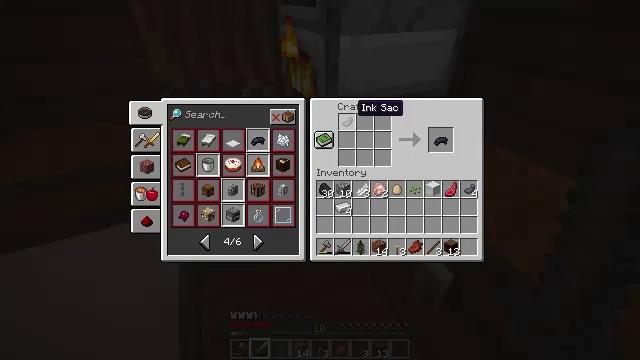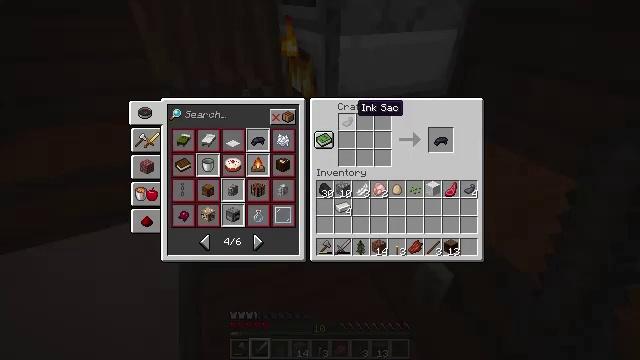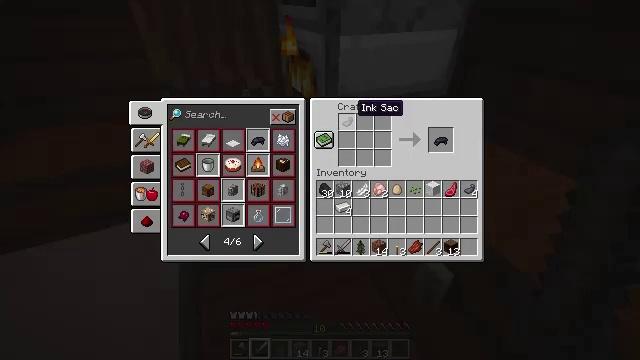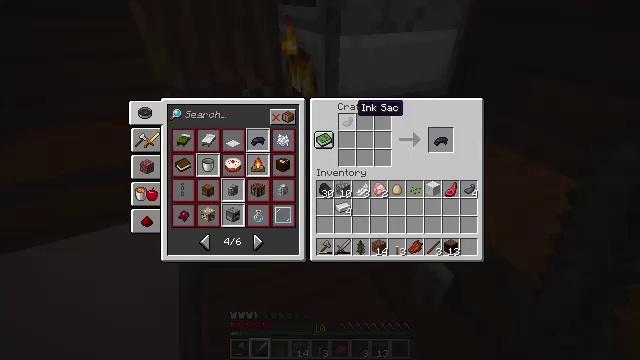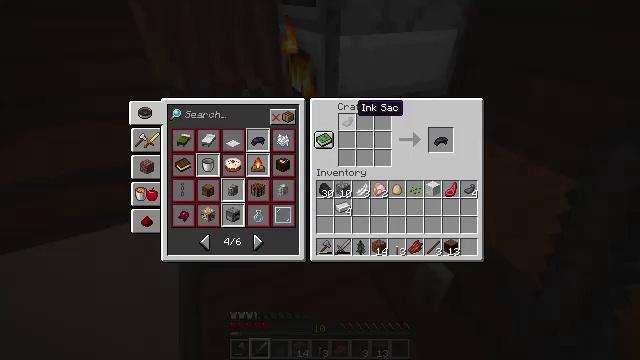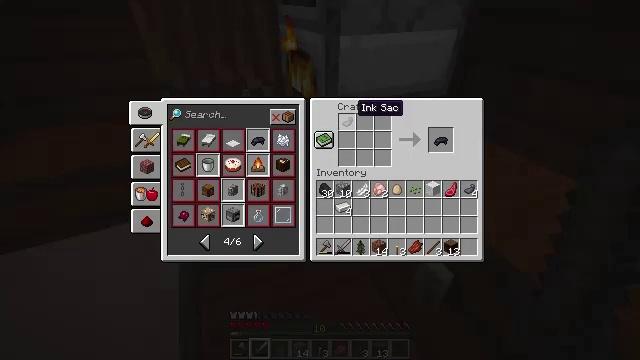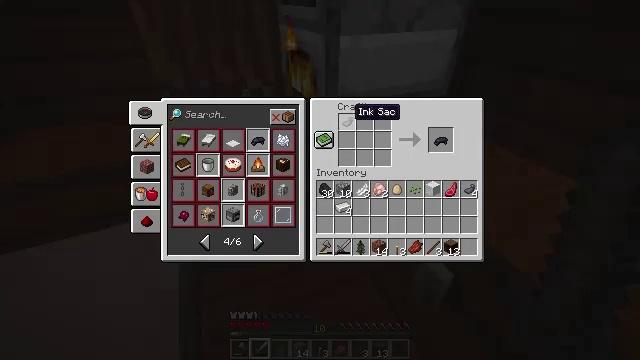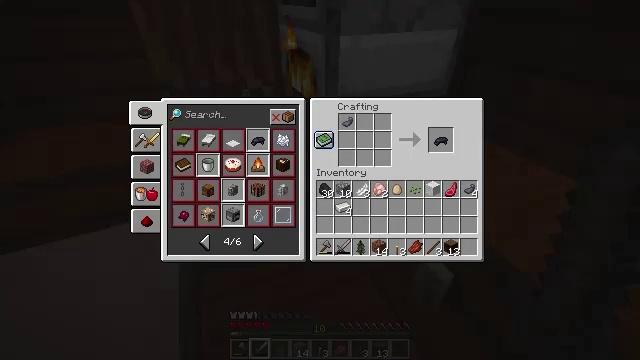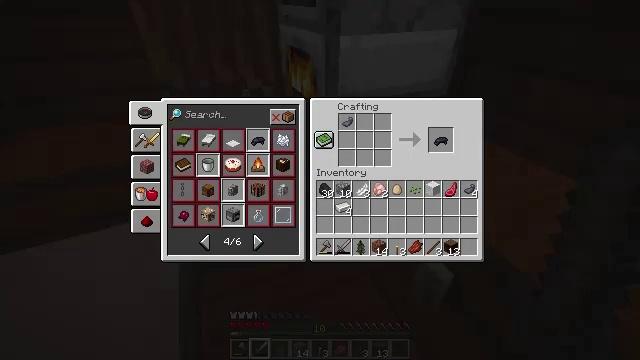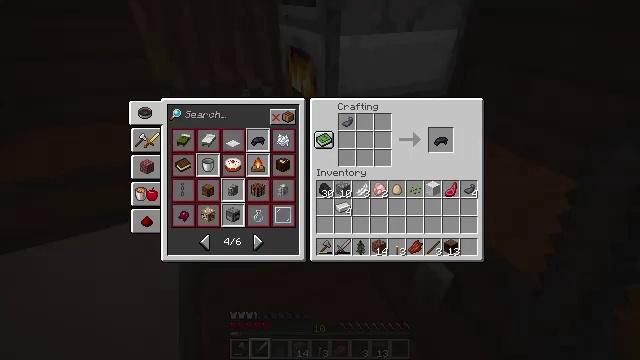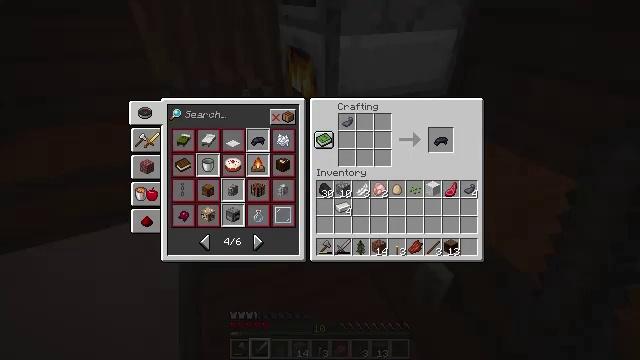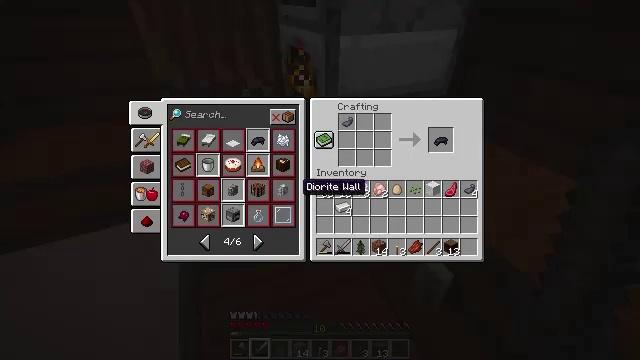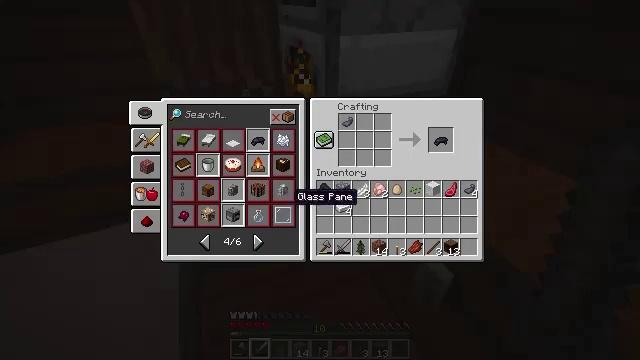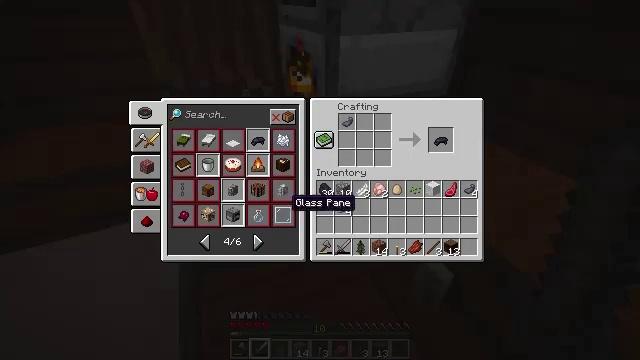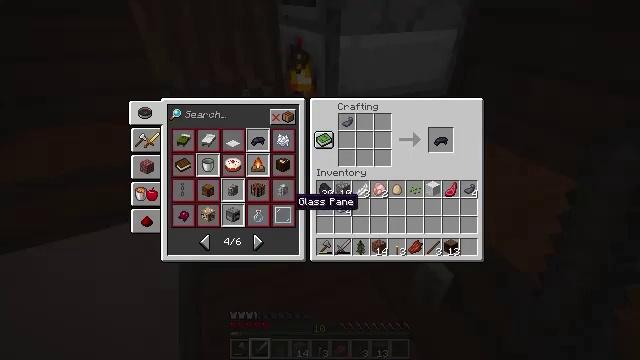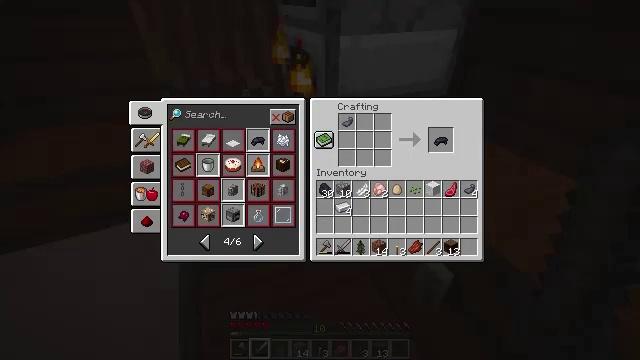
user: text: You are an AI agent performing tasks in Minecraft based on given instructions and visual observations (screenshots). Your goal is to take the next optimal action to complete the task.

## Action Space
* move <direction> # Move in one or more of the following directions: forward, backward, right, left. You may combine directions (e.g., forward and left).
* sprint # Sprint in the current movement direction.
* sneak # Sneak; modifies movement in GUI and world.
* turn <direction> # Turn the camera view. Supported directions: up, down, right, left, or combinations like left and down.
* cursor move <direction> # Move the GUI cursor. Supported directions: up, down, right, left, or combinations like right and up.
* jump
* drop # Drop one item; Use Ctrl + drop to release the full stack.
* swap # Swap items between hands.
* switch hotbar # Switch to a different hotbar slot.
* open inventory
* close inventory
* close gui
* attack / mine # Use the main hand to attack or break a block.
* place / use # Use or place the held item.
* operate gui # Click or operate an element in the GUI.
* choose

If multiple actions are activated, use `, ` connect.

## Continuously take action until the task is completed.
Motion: motion action
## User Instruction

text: Use the crafting grid to make black dye.
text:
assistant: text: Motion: no_op
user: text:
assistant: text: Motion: no_op
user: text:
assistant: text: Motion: no_op
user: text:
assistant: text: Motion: no_op
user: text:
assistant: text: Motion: no_op
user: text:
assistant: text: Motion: no_op
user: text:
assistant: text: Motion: cursor move left and down
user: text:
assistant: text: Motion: cursor move left and down
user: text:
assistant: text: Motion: cursor move left and down
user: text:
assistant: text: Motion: no_op
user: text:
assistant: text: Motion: no_op
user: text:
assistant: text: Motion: cursor move left and down
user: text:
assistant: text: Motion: no_op
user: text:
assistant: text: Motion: no_op
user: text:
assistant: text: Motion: cursor move right and up
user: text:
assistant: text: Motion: cursor move right and up
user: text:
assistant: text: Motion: no_op
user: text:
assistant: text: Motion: no_op
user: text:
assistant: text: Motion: cursor move left
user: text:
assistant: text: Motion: no_op
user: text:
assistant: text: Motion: no_op
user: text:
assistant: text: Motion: no_op
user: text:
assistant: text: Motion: no_op
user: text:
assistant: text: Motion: no_op
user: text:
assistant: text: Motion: no_op
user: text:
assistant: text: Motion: no_op
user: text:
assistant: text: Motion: no_op
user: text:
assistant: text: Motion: no_op
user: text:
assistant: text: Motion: no_op
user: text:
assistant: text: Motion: no_op